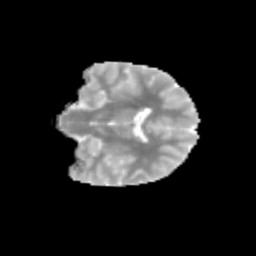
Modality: MD
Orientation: coronal
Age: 12
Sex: female
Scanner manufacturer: siemens
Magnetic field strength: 3 T
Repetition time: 3.8 s
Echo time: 0.07 s